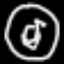
Label: donut